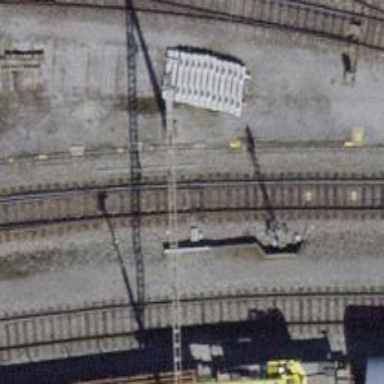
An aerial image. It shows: Railway switch.